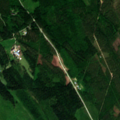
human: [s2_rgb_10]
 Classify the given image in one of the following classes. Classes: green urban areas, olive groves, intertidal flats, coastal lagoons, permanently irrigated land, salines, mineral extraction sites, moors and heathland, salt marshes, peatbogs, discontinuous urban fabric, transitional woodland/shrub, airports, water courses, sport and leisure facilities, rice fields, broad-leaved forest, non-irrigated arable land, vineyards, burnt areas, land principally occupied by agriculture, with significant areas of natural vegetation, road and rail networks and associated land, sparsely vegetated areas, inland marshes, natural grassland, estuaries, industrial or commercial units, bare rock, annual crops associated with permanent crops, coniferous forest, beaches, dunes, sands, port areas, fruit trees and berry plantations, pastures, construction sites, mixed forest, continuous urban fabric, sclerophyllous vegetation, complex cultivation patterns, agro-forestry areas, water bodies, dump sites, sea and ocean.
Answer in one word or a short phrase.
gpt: coniferous forest, mixed forest, transitional woodland/shrub